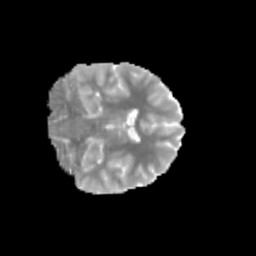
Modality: MD
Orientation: coronal
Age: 10
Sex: female
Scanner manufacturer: siemens
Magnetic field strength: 3 T
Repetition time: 3.8 s
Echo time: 0.07 s